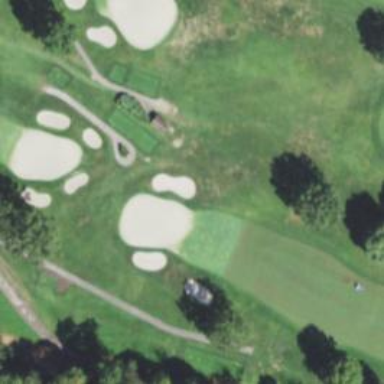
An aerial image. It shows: Golf hole.